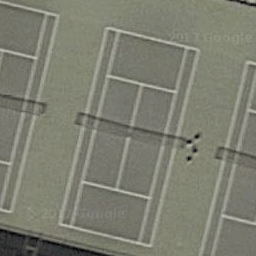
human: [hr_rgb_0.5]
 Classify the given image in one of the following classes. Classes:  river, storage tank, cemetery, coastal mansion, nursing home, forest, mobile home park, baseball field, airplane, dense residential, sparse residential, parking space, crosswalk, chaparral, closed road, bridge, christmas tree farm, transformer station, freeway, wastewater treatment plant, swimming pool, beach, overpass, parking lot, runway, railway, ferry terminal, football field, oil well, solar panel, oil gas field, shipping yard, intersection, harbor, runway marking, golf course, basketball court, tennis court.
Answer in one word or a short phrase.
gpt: tennis court